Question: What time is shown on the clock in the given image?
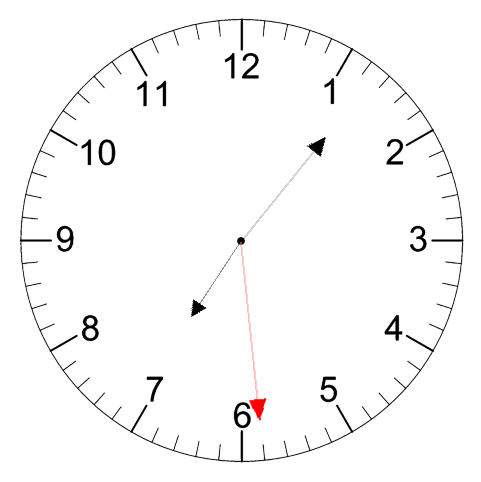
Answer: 07:06:29